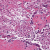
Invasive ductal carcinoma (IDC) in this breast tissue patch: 0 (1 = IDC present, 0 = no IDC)